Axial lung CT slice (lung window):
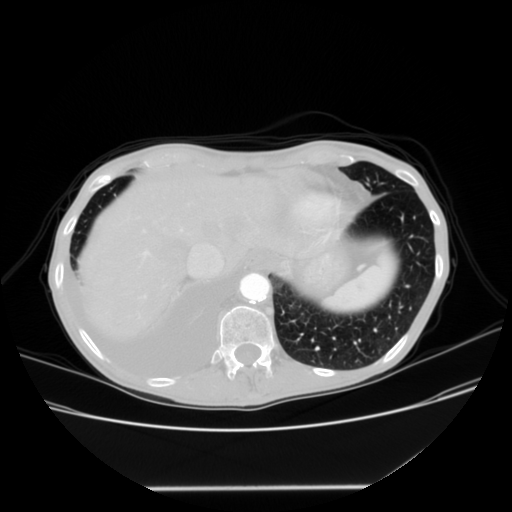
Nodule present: no